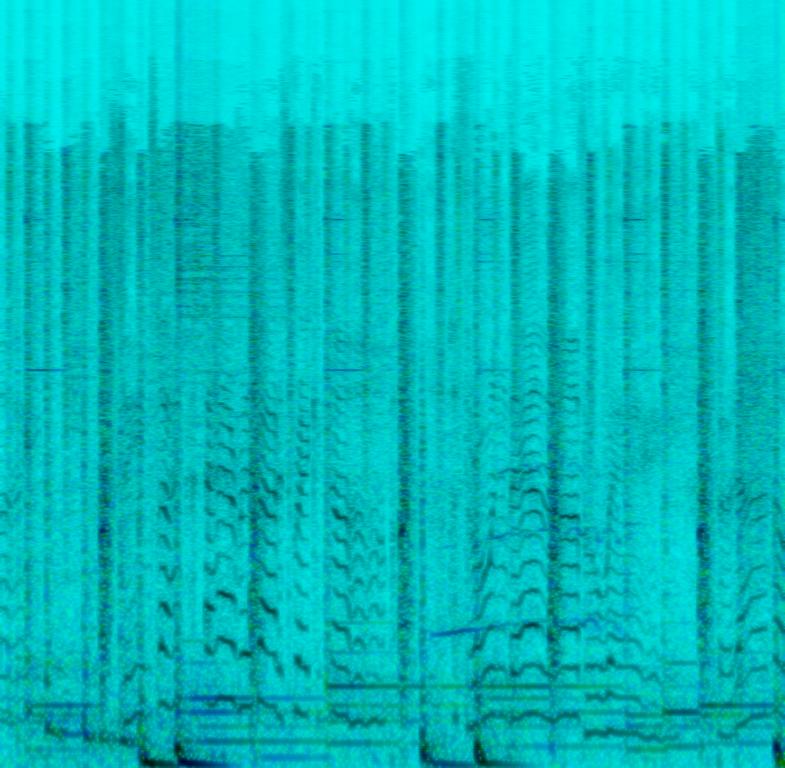
The music contains an erotic male voice which is out of key and clearly in the foreground. In the background there's a sustained soft piano synth and a drum kit playing a mid pitch beat. The atmosphere is sexual and seductive.